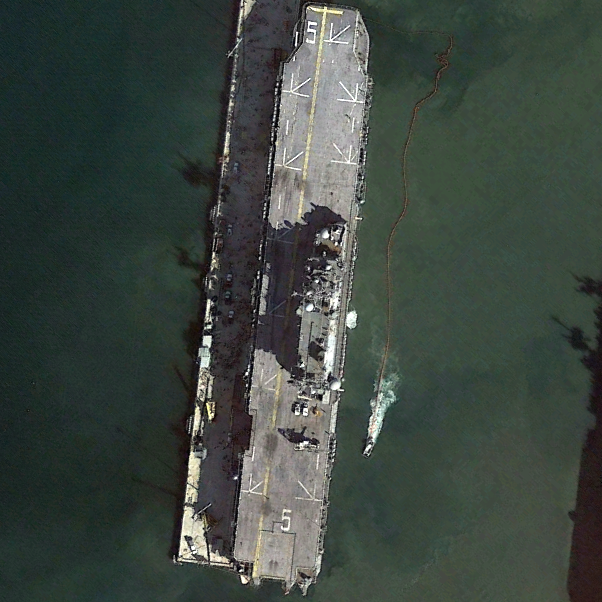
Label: assault